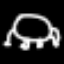
Label: frog